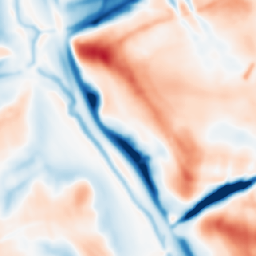
Category: multiscale
Decomposition family: dog_multiscale
Decomposition parameters: sigma_ratio: 1.4
n_scales: 6
base_sigma: 2
Upsampling method: area
Upsampling parameters: scale: 8
Upsampling scale: 8